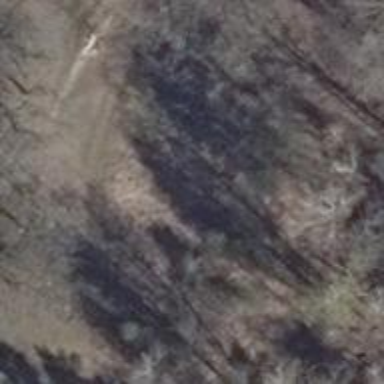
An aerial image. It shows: Path.